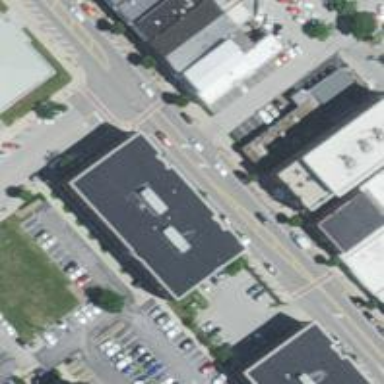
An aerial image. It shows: Office building.